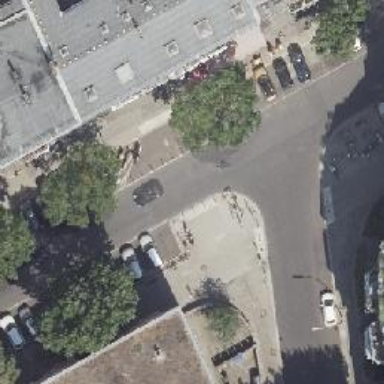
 and parking is available on the street side."